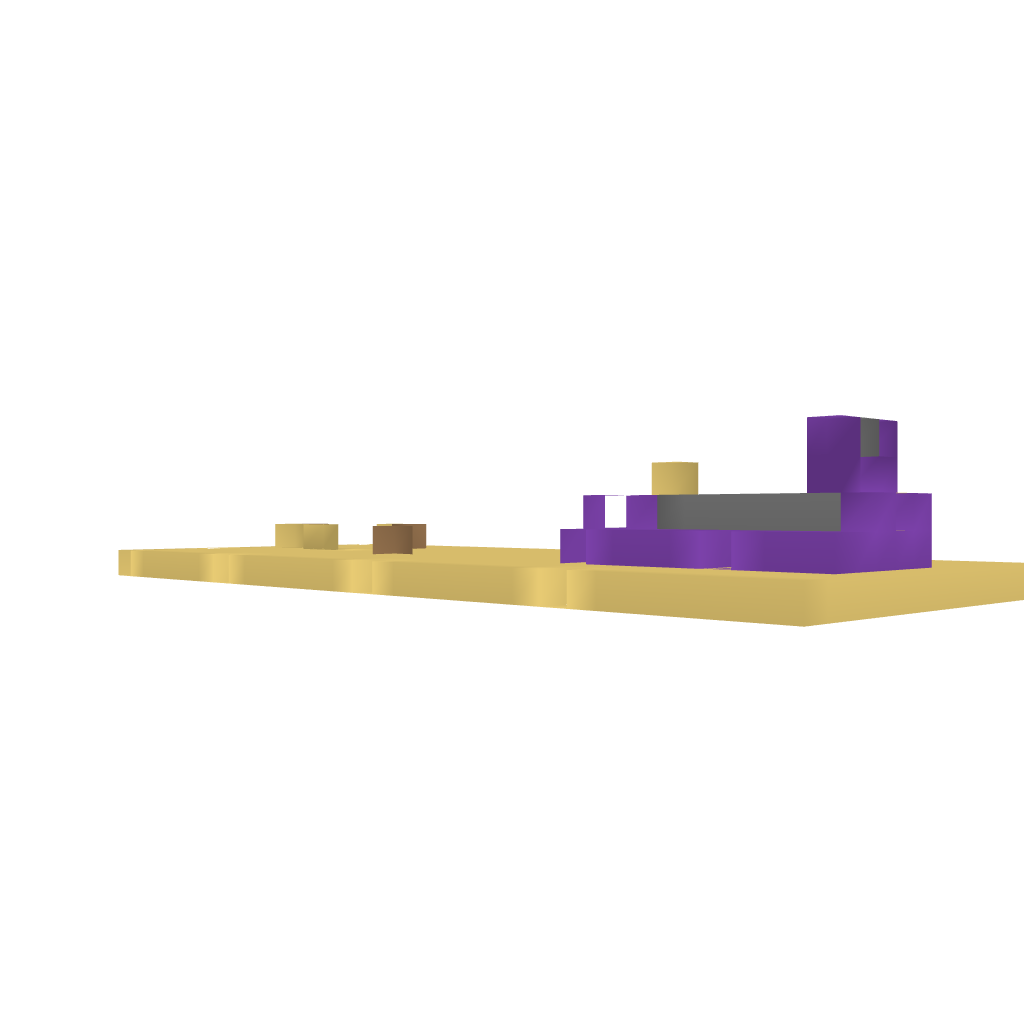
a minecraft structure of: Automatic TNT Cannon (Basic) bad low quality